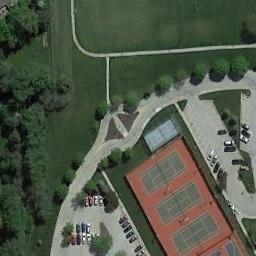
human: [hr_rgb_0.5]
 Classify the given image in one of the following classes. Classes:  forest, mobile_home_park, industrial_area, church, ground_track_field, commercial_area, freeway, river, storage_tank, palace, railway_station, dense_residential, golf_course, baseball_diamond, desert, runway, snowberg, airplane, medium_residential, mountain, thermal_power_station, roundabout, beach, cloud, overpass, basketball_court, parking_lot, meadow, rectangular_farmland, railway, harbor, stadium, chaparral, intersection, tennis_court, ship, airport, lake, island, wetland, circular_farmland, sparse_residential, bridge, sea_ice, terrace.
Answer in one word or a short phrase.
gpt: tennis_court